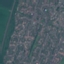
Label: Residential